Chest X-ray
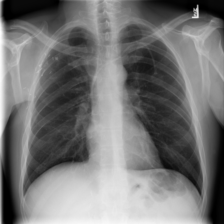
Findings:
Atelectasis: negative
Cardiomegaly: negative
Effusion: negative
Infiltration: negative
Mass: negative
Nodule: negative
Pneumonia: negative
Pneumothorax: negative
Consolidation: negative
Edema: negative
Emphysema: negative
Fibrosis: negative
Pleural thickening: negative
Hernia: negative